Question: For Android Platform:
I need to put Hebrew Character NS and some more like Avrng in string to check with the incoming data in java file. When I put this character It shows an error like "Some characters can not be mapped using "Cp1252" character encoding. Either change the encoding or remove the characters which are not supported by the "Cp1252" character encoding". These values are coming from SQLite database. Please see the attached snap. How can I solve this? Kindly give me some useful suggestions. Looking forward to hear from anybody who has a suggestion for me. Thanks.
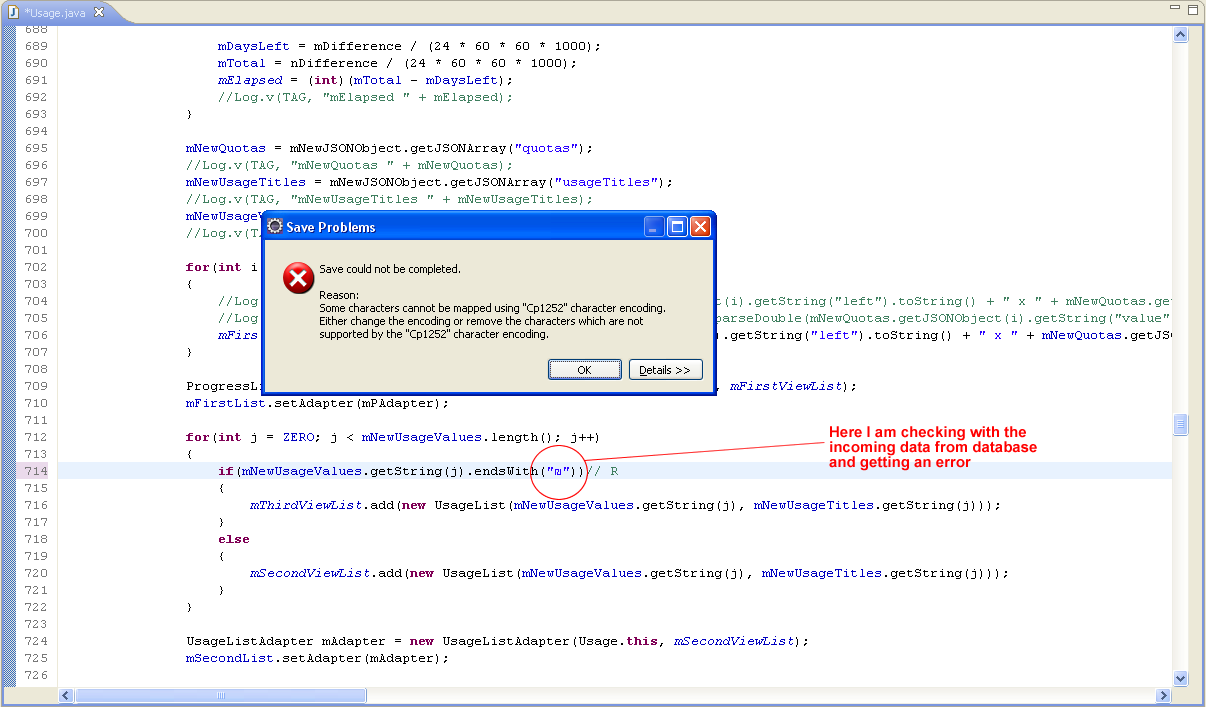
Answer: Please open your eclipse.ini file from your eclipse folder with Note Pad and put the following permission into that.
'-Dfile.encoding = UTF-8'
Some more options as well:
1. For setting the encoding on a per WorkSpace basis, use Preferences->General->Workspace
2. To set the encoding on a per project basis open project properties and change to UTF-8
Hope this one help.